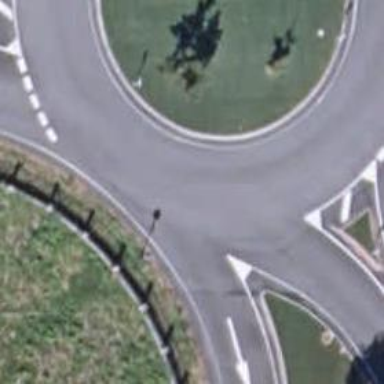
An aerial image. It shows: Roundabout on residential road.